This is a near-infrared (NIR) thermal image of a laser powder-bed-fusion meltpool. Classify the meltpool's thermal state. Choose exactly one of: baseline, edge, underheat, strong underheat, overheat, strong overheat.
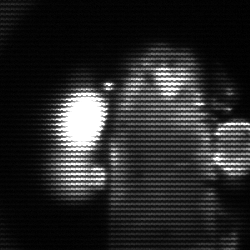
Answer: strong underheat